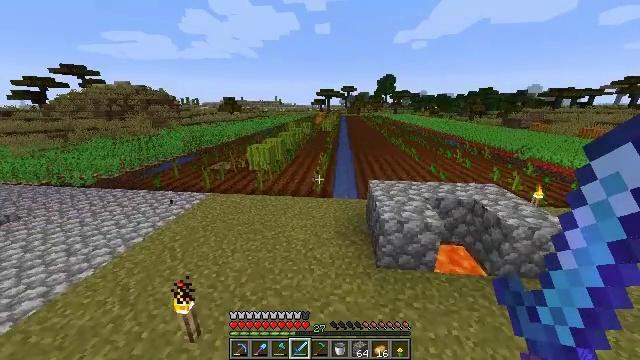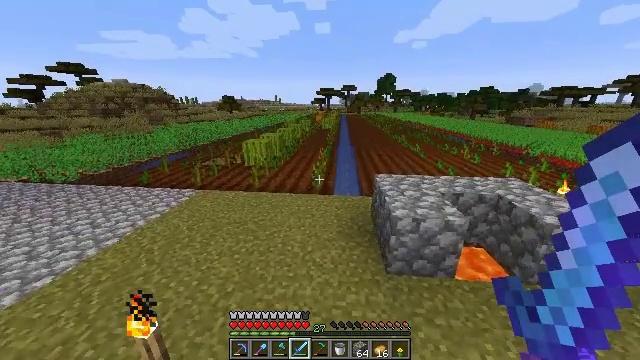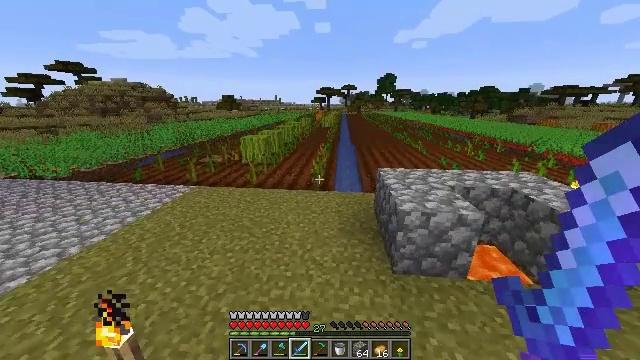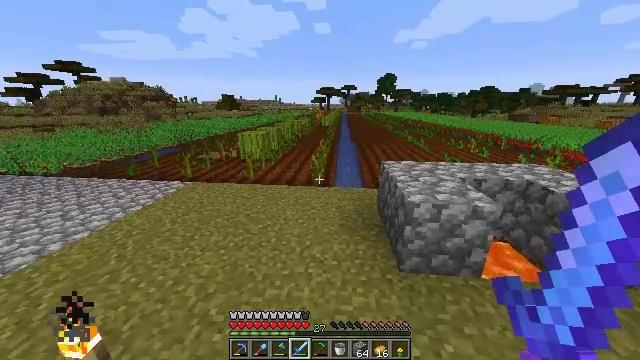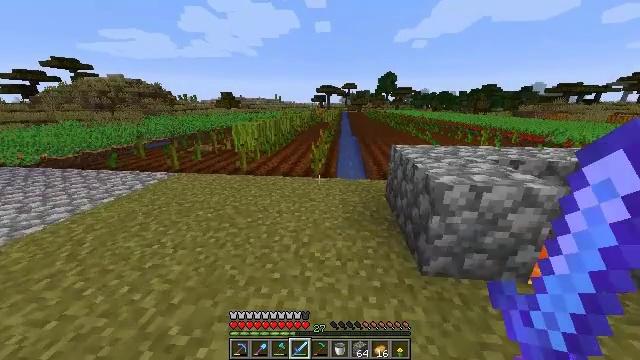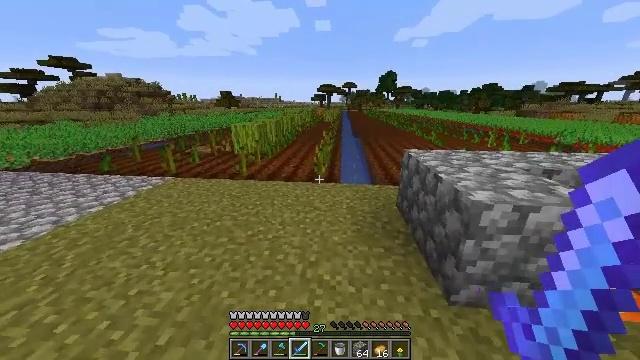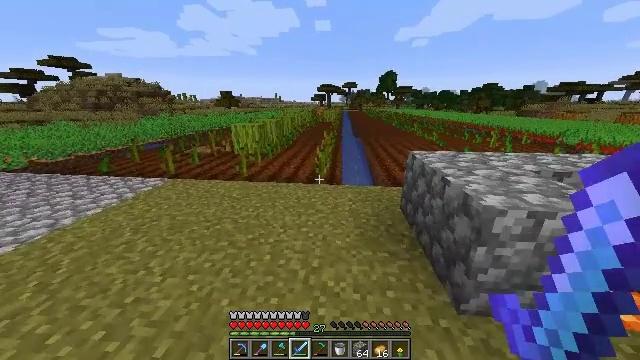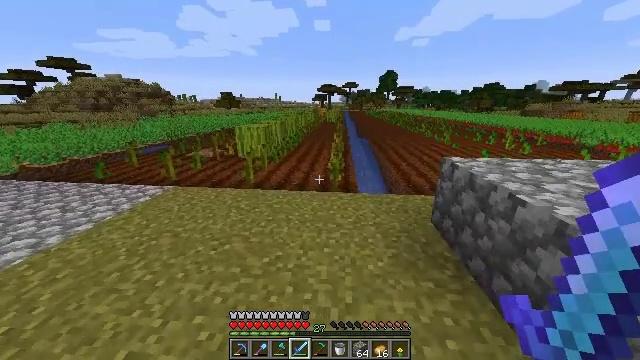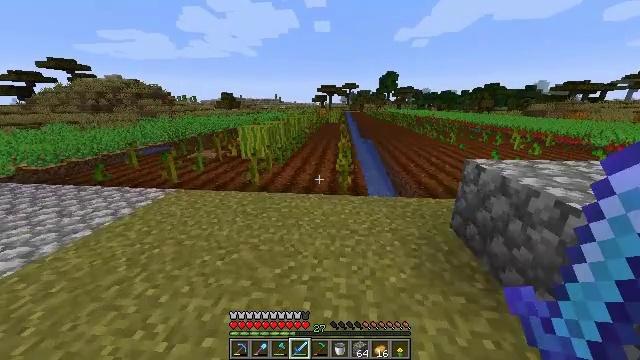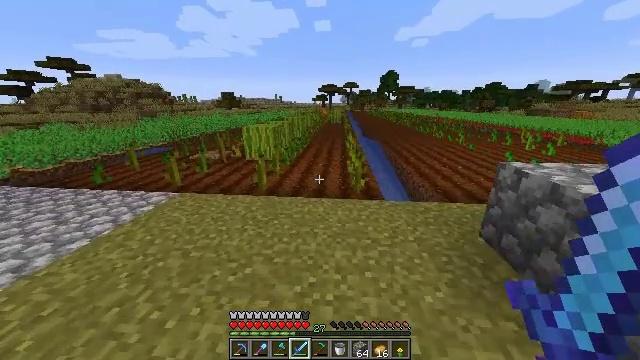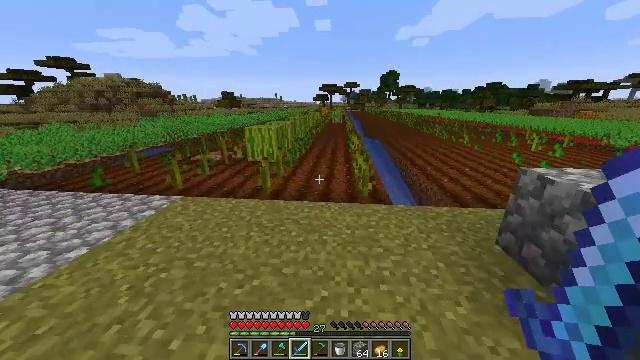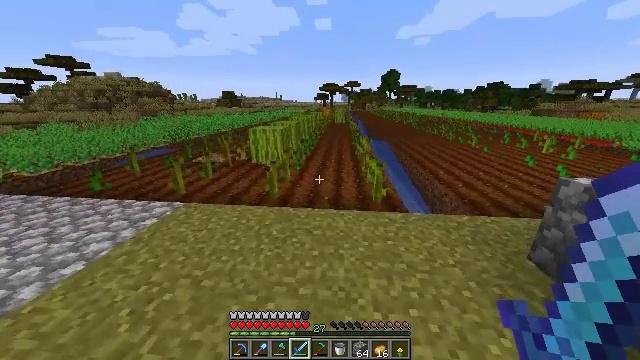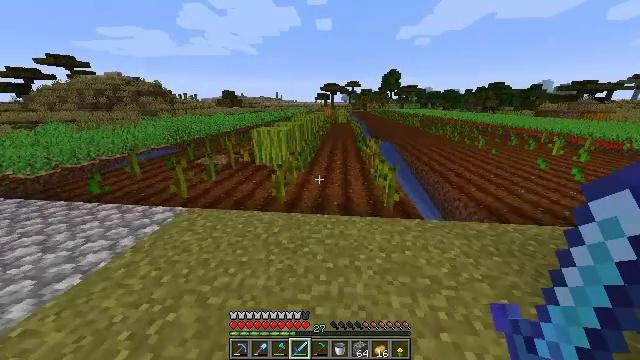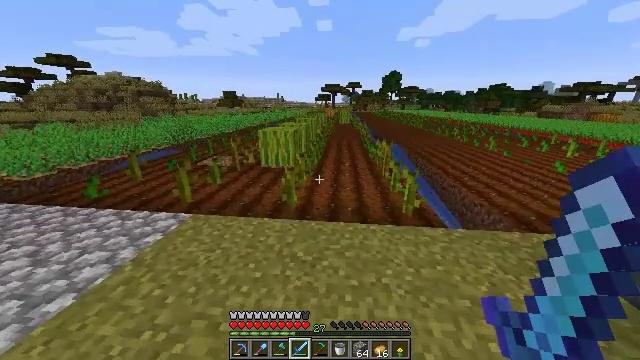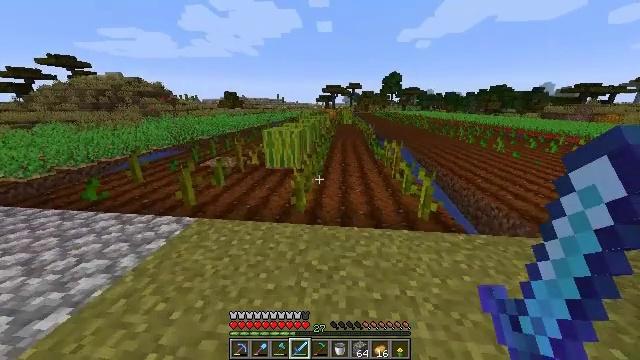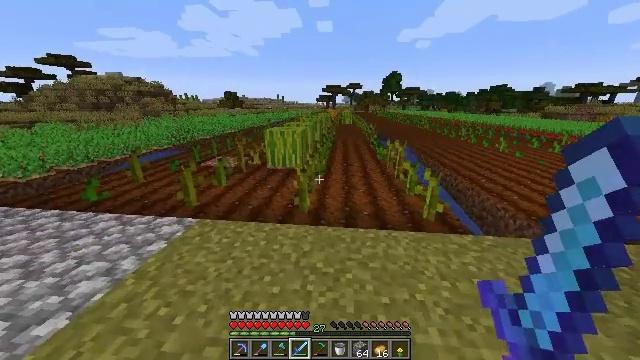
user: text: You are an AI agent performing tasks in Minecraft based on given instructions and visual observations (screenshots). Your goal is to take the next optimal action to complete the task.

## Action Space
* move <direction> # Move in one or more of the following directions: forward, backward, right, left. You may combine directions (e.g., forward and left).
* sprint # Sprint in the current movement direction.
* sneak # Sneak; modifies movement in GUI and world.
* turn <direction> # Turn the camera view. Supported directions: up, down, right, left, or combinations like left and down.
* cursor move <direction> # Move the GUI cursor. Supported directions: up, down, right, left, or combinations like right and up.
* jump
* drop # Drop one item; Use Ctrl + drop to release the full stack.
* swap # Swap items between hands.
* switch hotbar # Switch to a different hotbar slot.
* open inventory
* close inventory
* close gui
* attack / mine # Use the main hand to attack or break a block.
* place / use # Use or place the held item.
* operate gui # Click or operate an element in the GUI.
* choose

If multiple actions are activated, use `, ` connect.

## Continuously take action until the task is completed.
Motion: motion action
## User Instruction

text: Break the melon to get slices.
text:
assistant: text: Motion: move forward, sprint
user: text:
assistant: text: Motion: move forward, sprint
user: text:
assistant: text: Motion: move forward, sprint
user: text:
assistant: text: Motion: move forward and move left, sprint
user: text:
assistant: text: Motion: move forward and move left, sprint
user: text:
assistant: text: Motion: move forward and move left, sprint
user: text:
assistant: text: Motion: move forward and move left, sprint
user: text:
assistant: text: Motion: move forward and move left, sprint
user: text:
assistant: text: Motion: move forward and move left, sprint
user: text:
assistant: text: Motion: move forward and move left, sprint
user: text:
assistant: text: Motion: move forward and move left, sprint
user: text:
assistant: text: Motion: move forward and move left, sprint
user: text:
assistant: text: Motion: move forward and move left, sprint
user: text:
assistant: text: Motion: move forward and move left, sprint
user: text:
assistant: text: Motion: move forward and move left, sprint
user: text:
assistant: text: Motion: move forward and move left, sprint
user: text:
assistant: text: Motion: move forward and move left, sprint
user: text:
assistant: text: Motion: move forward and move left, sprint, turn right
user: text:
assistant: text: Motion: move forward and move left, sprint, turn right
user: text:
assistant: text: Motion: move forward and move left, sprint
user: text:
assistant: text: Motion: move forward
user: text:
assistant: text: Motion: move forward
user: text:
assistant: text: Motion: move forward, turn right
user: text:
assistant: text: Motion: move forward
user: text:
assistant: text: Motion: move forward
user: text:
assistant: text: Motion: move forward
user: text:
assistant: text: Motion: move forward
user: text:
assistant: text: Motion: move forward
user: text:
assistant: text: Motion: move forward, turn down
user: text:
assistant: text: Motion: move forward, turn left and down